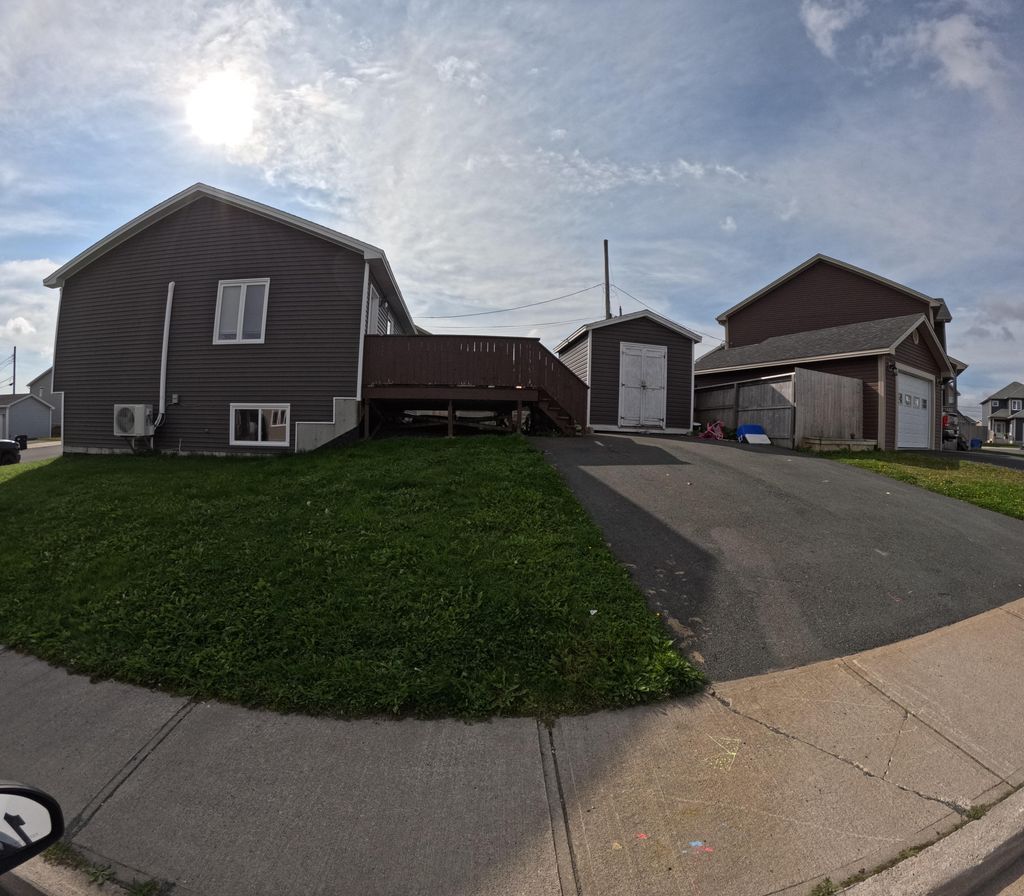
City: st_johns